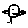
Label: bird